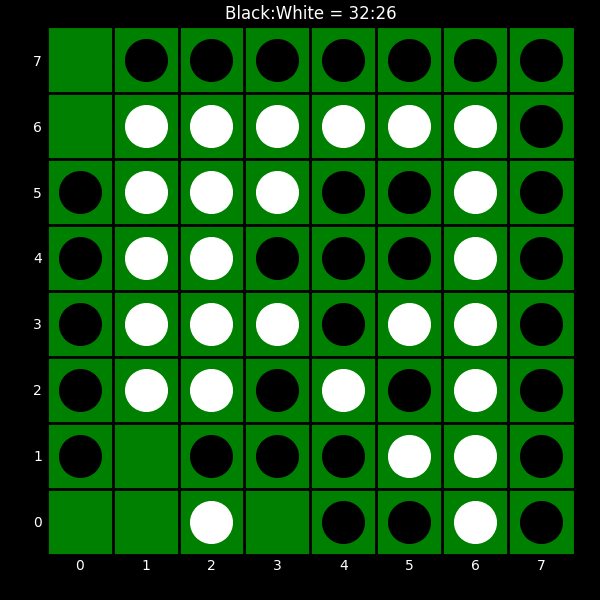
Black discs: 32
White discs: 26